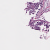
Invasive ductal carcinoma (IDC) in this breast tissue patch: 0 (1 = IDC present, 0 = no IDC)